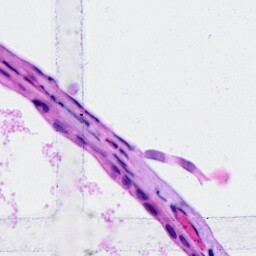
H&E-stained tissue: Ovarian